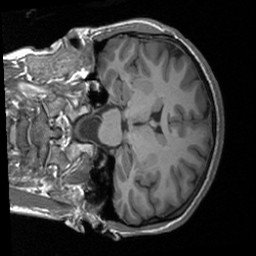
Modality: T1w
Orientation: coronal
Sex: female
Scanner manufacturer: siemens
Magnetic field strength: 3 T
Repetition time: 1.9 s
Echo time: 0.00226 s